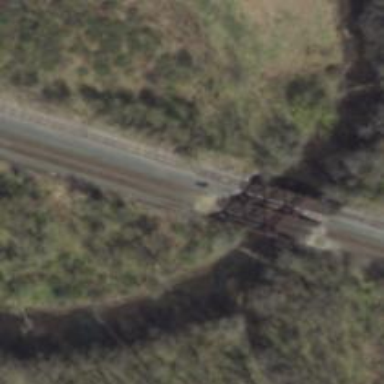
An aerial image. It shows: Track road with truss bridge structure.